Question: I was wondering how I could recreate this table from this image. For my class project we are supposed to redesign this page, however I have no idea how to implement anything like that. It seems almost as if someone embedded an excel spreadsheet in the page.

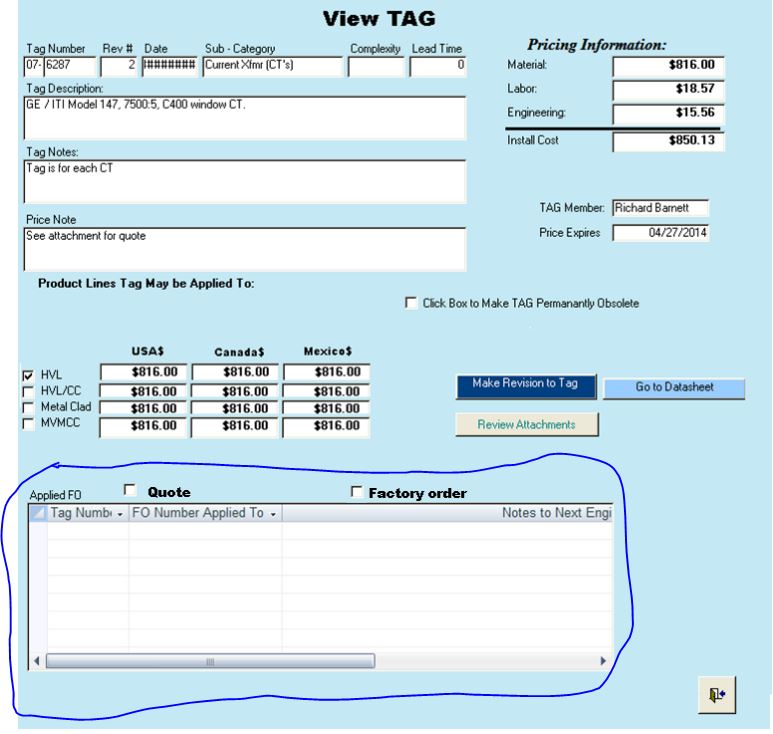
Answer: Use a table header to add the blue background to the top row with CSS.
'''
th { background: some blue-ish color}
'''
Add a fixed width div (the table should be inside this div) and use overflow: scroll; for the scrollbar effect.
Rowspan for the first column.
Pretty basic CSS stuff, do you need to add functionality too or just the CSS?